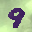
Label: 9